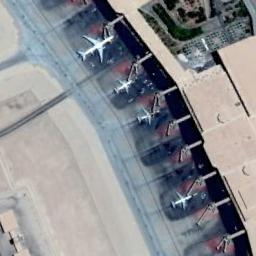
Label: airplane